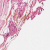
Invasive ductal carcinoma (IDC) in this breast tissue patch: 0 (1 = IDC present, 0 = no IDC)